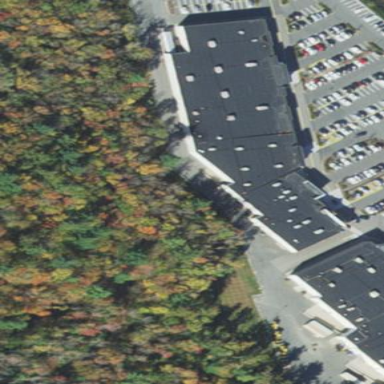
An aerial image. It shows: Retail building.